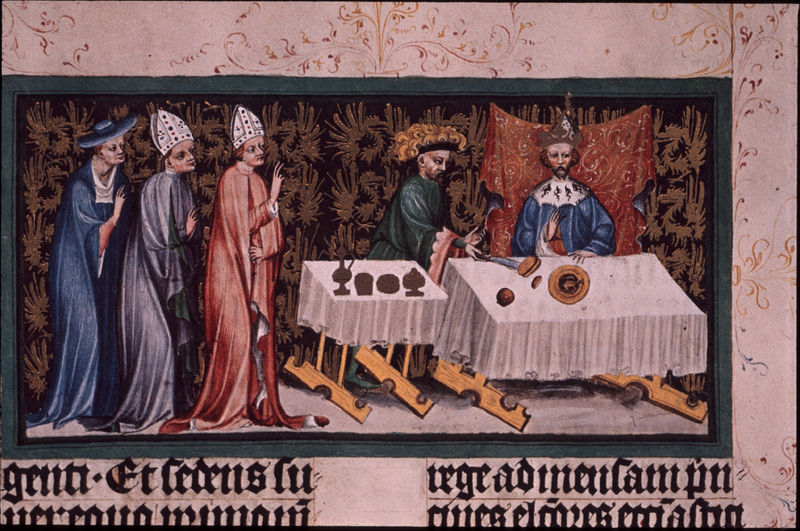
Titel: Die Goldene Bulle
Institution: Wien, Österreichische Nationalbibliothek
Schlagwörter: tisch, diener, teller, kanne, bischof, könig, tafel, brot, buch, seite, roi, église, moyen age, tapisserie, religion, eseen, scène, repas, inscriptions, écriture, tables, pain, évêque, prêtre, écritures, enluminerie